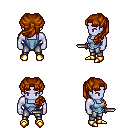
a pixel art fantasy rpg character, male body template, dark elf, purple skin, blue vest, metal pants, brunette princess hairstyle, gold boots, dagger, four views (front, back, left, right), 2x2 character sprite sheet, small pixel art, hard edges, no anti-aliasing